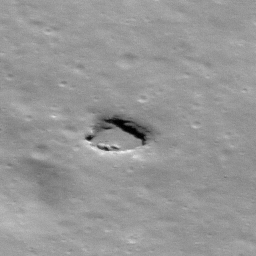
Pit: Stevinus 12
Host crater: Stevinus
Host type: impact_melt
Lunar coordinates: latitude -32.317, longitude 54.746